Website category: book
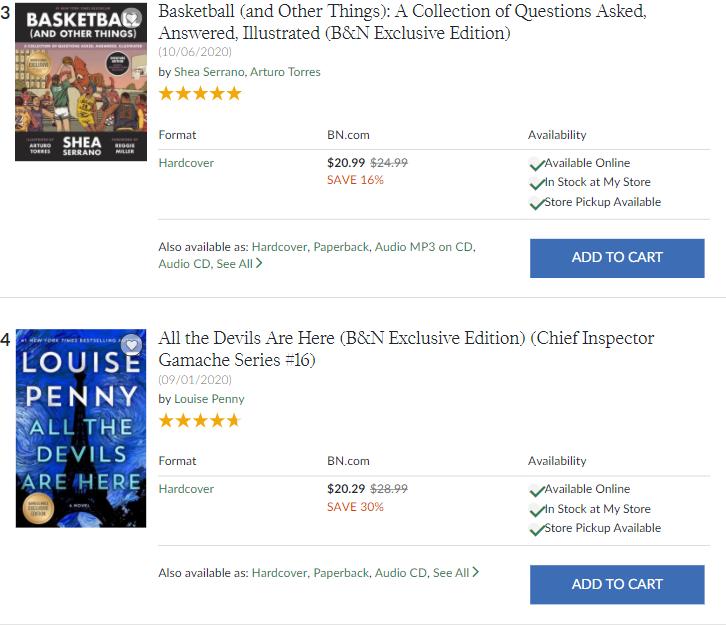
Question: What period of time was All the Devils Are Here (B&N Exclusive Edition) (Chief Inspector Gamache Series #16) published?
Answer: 09/01/2020

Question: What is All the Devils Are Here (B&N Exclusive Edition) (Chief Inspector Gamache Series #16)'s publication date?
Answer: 09/01/2020

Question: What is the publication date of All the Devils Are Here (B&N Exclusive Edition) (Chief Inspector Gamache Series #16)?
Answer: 09/01/2020

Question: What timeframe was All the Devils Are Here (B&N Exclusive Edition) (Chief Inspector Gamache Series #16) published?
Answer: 09/01/2020

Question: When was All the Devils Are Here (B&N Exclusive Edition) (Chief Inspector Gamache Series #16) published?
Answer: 09/01/2020

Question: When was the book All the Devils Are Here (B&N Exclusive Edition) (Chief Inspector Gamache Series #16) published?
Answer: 09/01/2020

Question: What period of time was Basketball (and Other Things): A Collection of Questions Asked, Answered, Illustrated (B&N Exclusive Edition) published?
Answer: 10/06/2020

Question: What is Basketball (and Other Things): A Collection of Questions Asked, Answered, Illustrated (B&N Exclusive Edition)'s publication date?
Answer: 10/06/2020

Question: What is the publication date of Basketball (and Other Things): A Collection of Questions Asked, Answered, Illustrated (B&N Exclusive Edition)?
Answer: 10/06/2020

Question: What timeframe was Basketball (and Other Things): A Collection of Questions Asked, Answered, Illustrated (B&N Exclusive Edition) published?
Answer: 10/06/2020

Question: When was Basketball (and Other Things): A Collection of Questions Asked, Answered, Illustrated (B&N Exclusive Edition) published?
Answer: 10/06/2020

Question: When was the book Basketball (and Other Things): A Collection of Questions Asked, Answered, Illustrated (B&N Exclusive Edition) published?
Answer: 10/06/2020

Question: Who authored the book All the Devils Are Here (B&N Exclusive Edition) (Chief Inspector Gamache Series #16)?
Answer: Louise Penny

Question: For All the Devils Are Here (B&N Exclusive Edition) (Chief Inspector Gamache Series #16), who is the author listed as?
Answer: Louise Penny

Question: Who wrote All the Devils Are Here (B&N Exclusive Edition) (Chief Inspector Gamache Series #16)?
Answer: Louise Penny

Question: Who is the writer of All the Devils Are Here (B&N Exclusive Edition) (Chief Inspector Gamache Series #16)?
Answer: Louise Penny

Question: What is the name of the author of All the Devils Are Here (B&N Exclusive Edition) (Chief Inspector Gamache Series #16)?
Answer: Louise Penny

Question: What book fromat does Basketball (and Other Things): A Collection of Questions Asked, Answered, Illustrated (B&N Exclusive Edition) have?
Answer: Hardcover

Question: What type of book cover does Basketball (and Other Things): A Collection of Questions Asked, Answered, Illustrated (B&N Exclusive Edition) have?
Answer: Hardcover

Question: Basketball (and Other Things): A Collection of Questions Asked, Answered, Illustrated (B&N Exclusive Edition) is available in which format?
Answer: Hardcover

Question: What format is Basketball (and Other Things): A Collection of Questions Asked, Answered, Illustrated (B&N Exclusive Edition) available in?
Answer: Hardcover

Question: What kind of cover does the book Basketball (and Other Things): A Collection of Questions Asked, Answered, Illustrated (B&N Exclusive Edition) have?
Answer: Hardcover

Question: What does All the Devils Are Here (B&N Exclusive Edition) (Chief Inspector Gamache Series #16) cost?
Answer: $20.29

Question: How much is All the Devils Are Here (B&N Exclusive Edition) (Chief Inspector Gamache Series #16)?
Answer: $20.29

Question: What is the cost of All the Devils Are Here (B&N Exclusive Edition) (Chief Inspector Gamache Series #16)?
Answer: $20.29

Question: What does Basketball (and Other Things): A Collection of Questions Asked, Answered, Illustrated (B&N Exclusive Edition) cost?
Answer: $20.99

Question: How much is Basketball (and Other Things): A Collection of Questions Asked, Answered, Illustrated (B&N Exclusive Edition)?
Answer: $20.99

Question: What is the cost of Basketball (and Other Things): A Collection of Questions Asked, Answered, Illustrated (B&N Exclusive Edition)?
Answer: $20.99

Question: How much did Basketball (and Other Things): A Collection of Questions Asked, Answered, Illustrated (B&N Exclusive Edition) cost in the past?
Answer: $24.99

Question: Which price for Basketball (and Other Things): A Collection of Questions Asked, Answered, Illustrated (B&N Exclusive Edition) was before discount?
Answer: $24.99

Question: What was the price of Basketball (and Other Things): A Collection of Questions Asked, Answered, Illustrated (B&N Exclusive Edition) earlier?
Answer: $24.99

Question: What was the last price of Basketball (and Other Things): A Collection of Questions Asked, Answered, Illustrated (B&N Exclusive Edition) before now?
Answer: $24.99

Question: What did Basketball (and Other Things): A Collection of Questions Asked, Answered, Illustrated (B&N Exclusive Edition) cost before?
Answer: $24.99

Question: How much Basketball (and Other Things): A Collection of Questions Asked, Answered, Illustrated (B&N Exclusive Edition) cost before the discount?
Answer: $24.99

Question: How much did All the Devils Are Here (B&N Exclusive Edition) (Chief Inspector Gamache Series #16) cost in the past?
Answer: $28.99

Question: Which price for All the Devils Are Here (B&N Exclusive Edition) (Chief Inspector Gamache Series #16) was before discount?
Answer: $28.99

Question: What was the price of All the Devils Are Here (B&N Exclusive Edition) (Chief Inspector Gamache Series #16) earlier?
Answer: $28.99

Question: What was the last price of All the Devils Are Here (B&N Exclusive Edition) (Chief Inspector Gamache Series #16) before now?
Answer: $28.99

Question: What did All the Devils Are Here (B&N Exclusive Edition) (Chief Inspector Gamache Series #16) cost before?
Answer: $28.99

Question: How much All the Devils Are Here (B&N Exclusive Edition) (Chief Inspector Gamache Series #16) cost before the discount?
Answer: $28.99

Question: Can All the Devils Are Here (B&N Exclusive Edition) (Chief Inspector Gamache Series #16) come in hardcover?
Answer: yes

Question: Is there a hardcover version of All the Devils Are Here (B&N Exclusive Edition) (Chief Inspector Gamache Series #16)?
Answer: yes

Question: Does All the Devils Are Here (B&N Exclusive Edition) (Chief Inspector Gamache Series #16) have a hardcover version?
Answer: yes

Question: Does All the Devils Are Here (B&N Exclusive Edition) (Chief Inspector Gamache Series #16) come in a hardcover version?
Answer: yes

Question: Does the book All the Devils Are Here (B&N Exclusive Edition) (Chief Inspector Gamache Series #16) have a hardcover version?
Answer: yes

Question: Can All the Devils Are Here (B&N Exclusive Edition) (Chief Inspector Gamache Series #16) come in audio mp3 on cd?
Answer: no

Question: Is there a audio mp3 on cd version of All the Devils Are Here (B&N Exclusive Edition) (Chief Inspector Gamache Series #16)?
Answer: no

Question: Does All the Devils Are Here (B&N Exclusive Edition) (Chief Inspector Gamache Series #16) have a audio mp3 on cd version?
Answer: no

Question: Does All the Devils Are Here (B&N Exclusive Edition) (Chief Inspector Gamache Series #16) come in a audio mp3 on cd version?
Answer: no

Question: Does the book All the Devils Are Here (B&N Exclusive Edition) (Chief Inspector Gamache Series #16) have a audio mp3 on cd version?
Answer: no

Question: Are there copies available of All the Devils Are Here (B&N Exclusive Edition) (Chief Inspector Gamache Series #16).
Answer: yes

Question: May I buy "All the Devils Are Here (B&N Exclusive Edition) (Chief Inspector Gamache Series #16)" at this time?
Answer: yes

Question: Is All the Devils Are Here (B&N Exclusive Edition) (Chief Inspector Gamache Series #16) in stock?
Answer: yes

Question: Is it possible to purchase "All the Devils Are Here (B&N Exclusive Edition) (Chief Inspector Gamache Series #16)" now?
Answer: yes

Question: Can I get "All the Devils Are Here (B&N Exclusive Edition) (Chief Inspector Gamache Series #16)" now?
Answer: yes

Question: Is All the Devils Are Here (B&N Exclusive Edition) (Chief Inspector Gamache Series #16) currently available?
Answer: yes

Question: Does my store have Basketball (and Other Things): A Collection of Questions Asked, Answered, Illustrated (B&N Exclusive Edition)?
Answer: yes

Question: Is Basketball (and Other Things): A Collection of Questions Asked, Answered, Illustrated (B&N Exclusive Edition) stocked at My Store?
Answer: yes

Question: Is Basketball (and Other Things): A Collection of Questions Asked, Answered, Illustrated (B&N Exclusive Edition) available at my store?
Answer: yes

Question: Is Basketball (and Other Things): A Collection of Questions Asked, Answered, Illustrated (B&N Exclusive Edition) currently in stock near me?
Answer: yes

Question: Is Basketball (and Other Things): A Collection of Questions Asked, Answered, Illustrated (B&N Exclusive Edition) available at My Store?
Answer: yes

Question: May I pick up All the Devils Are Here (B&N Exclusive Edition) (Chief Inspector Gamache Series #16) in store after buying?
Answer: yes

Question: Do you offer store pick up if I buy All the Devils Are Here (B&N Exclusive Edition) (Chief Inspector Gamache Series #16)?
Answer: yes

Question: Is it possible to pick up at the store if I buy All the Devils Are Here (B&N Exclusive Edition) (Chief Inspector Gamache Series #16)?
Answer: yes